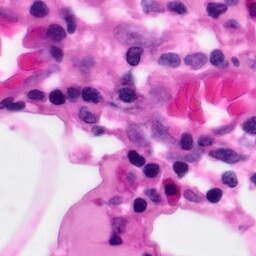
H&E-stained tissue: Pancreatic